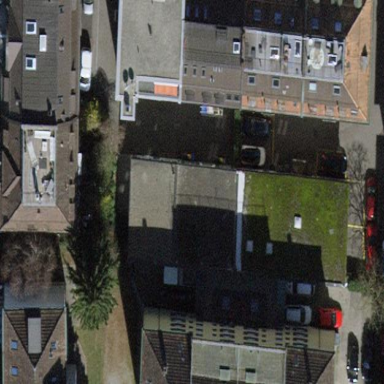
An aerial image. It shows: Commercial building.